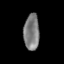
Tissue: lung
Cell type: Epithelial cells
Senescence score: 0.1426
Nuclear area (px): 546
Mean DAPI intensity: 125.414